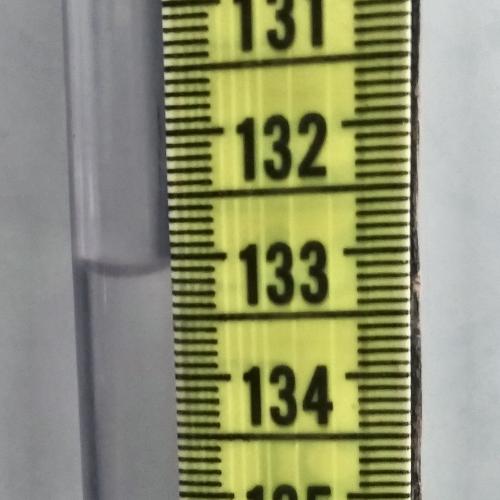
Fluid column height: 133.1 cm